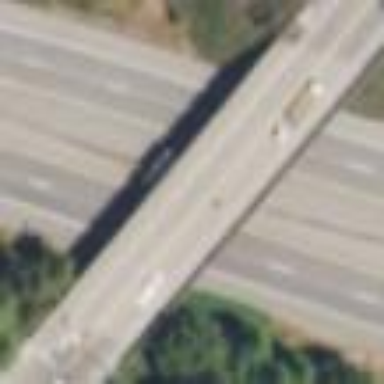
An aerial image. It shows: Bridge with beam structure.